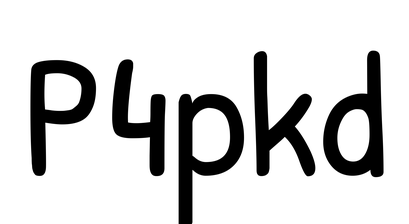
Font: PatrickHand-Regular